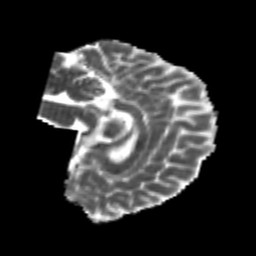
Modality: MD
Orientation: sagittal
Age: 22
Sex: female
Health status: healthy
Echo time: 0.074 s